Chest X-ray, PA view. Patient: 83 years old, sex M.
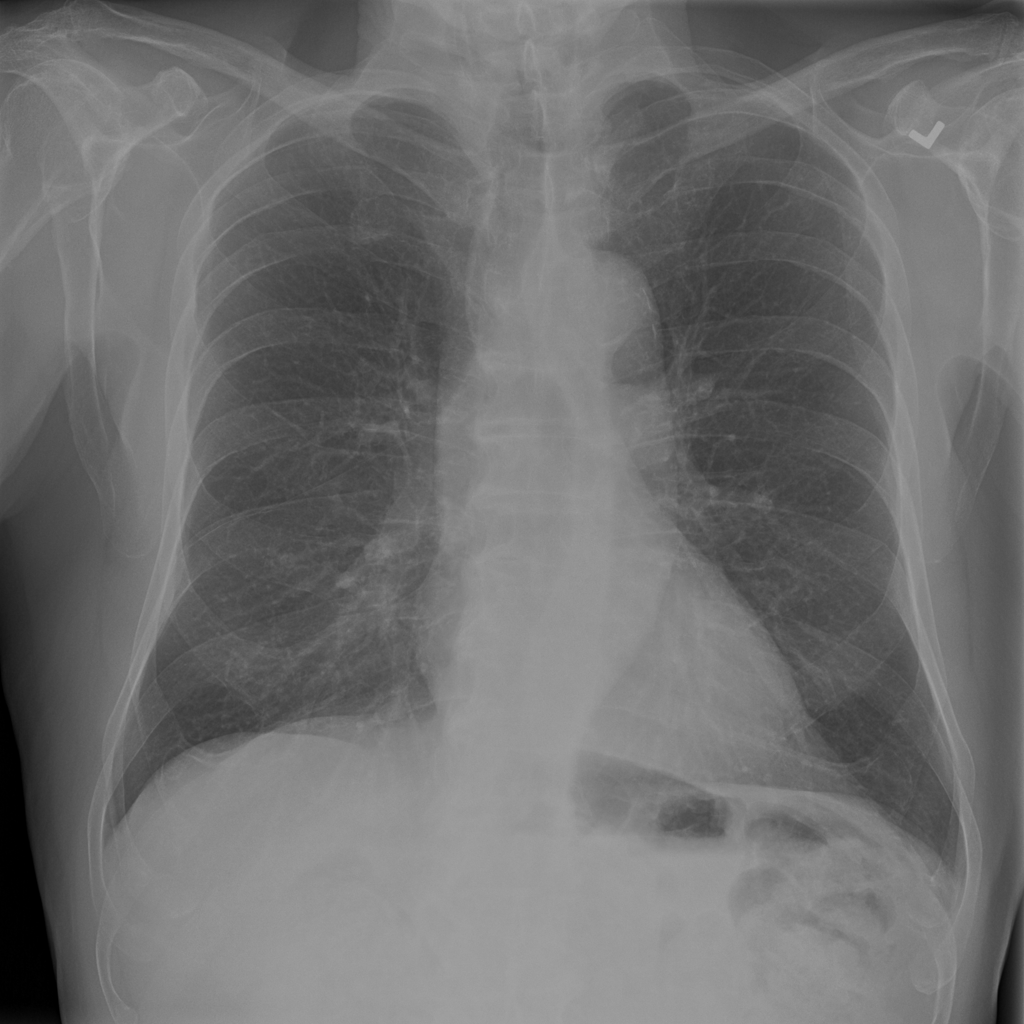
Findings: No Finding